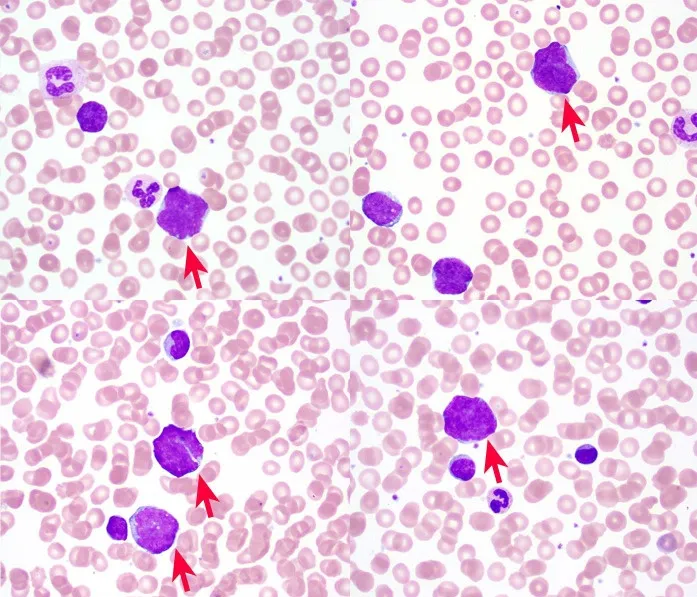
Peripheral blood smear (Wright Giemsa, 100X) demonstrating pleomorphic atypical lymphocytes (red arrows).
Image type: pathology (giemsa)